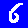
Digit: 6